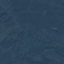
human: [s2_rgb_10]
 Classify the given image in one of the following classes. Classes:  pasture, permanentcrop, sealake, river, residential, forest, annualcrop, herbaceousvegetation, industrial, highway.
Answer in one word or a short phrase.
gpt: Forest